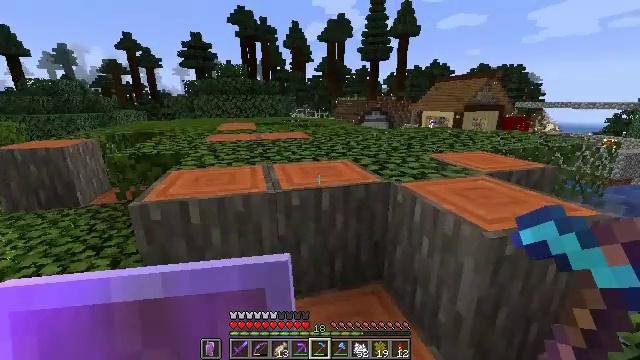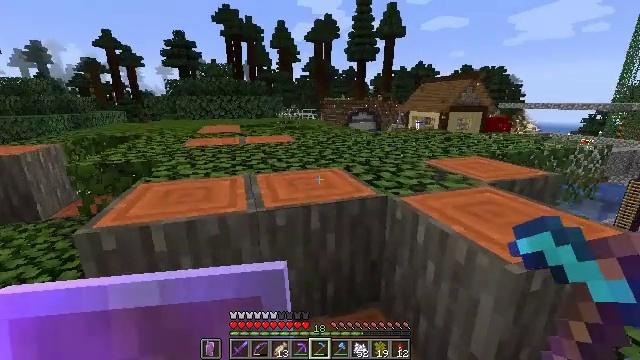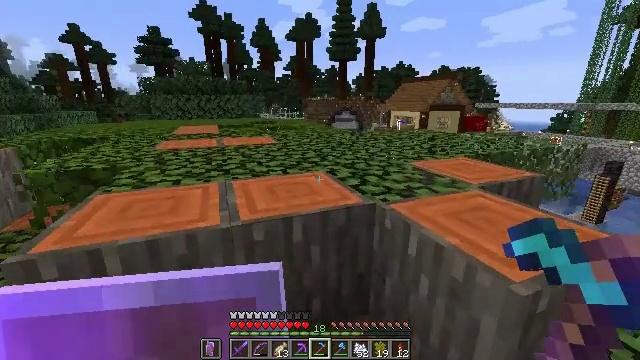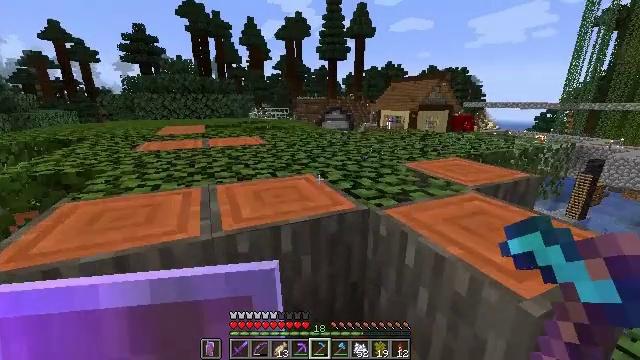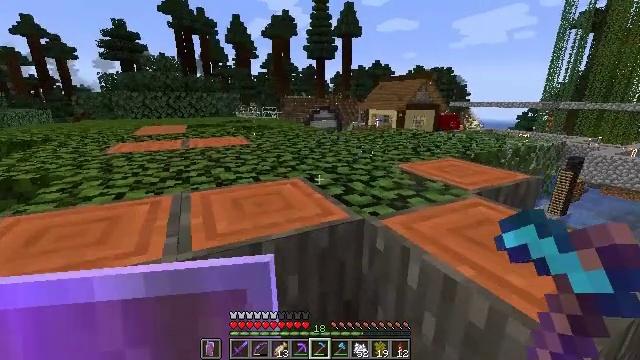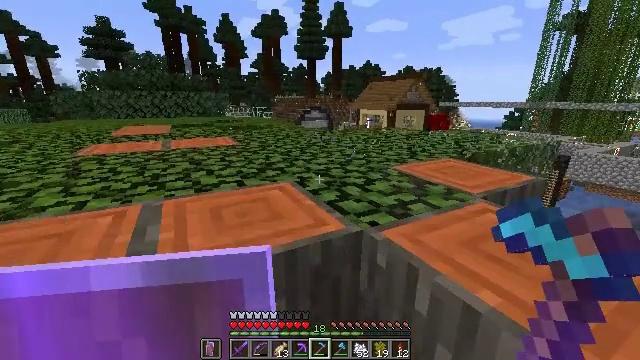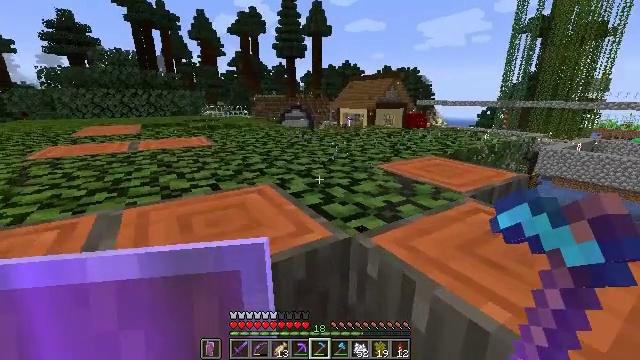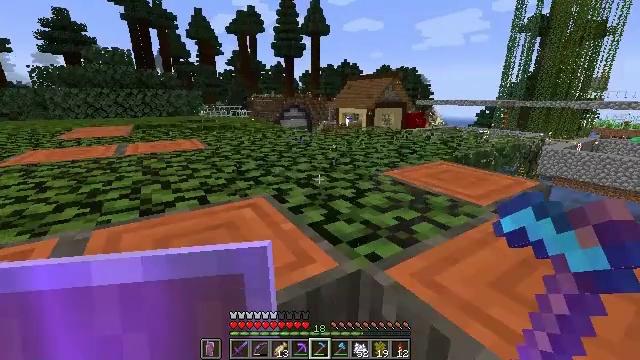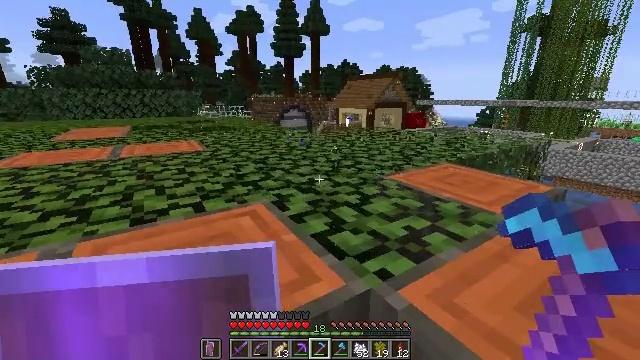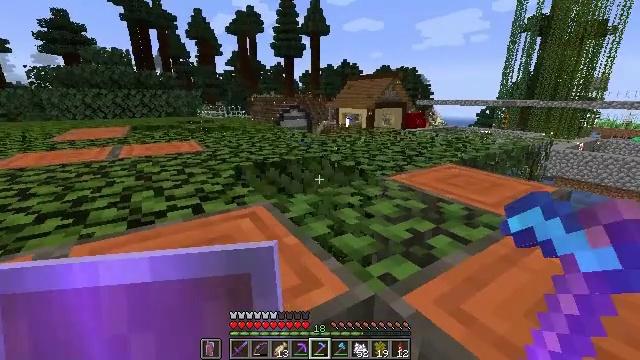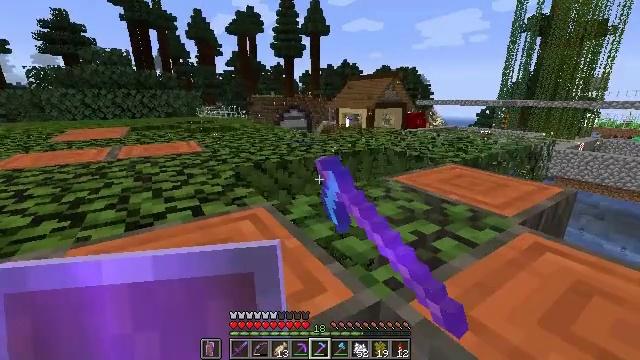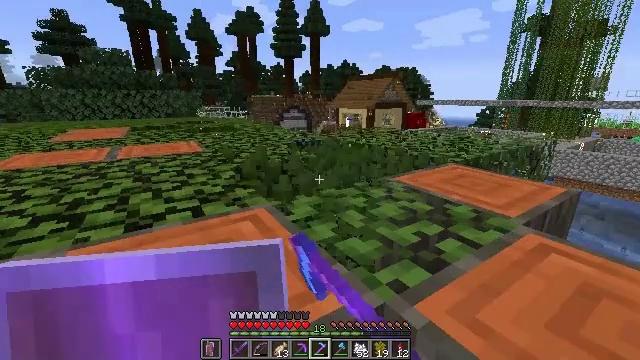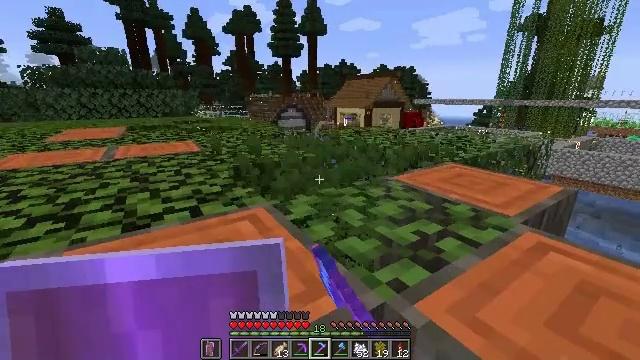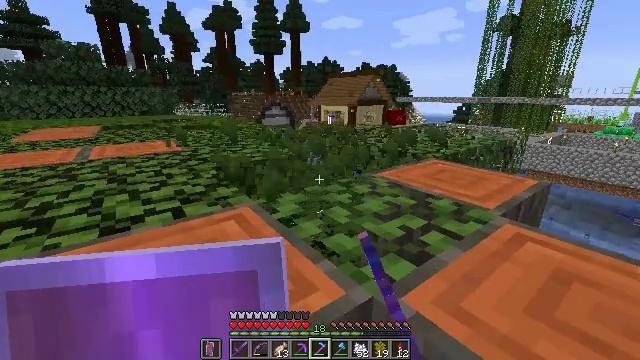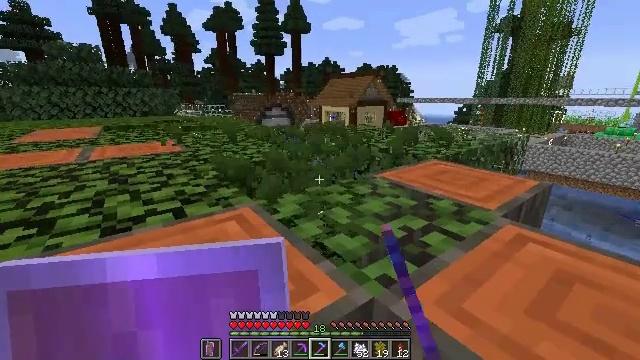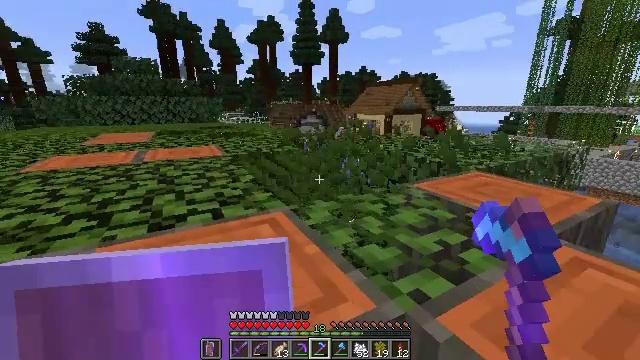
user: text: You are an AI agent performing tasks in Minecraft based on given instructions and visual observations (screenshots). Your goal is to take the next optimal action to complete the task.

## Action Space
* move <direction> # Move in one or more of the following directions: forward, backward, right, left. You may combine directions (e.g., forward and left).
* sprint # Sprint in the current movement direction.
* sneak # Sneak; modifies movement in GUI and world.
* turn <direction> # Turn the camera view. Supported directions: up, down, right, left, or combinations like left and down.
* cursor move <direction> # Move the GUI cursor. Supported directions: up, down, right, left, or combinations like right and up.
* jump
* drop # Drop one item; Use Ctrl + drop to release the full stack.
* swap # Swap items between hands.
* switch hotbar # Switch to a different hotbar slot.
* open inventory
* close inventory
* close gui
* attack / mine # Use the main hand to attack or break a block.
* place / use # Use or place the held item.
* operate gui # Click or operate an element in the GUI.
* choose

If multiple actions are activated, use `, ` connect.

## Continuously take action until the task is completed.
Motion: motion action
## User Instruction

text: Break the acacia leaves to collect them.
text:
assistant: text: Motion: move forward, turn right
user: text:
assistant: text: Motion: move forward, turn right
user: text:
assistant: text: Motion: move forward, turn right
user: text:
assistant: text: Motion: move forward, turn right
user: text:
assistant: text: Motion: move forward, turn right
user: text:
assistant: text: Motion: move forward, turn right
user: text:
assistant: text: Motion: no_op
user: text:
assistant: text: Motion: no_op
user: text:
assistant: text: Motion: attack / mine
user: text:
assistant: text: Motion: attack / mine
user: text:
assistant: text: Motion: attack / mine
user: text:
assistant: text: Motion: attack / mine
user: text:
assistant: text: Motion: turn right, attack / mine
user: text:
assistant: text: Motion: attack / mine
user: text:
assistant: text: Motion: turn left and up, attack / mine
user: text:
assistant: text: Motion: turn left and up, attack / mine
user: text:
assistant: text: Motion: turn left, attack / mine
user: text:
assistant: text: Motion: turn left and down, attack / mine
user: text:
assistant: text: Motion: turn left, attack / mine
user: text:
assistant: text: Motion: turn left, attack / mine
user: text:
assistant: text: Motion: attack / mine
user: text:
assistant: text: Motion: turn right, attack / mine
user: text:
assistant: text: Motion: turn right and up, attack / mine
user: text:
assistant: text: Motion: turn right, attack / mine
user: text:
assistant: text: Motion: turn right, attack / mine
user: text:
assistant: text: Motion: turn right, attack / mine
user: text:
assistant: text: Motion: turn right, attack / mine
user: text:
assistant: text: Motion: turn right, attack / mine
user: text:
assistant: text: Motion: turn right and down, attack / mine
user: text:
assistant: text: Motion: turn right and down, attack / mine